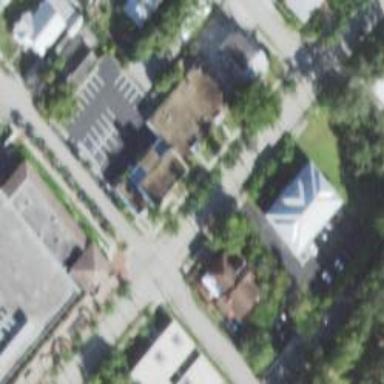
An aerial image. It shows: Commercial building.